Field crop: maize
Growth stage: 1
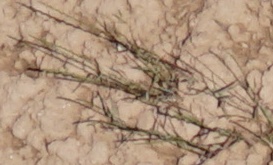
Species: lolium